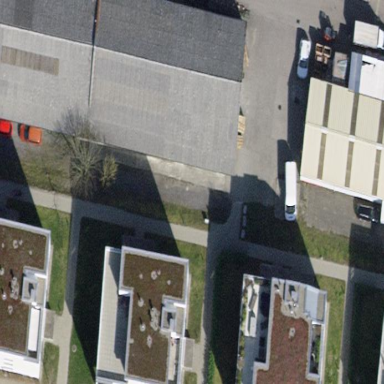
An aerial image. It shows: Warehouse building.